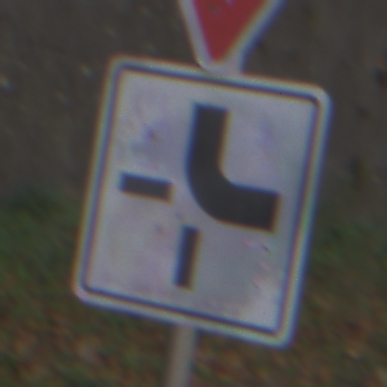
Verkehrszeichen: VerlaufVorfahrtsstrasse4
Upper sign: VorfahrtGewaehren
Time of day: MorningAfternoon
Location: Outdoor (Suburban)
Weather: PartlyCloudy
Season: NotSpecified
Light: Natural